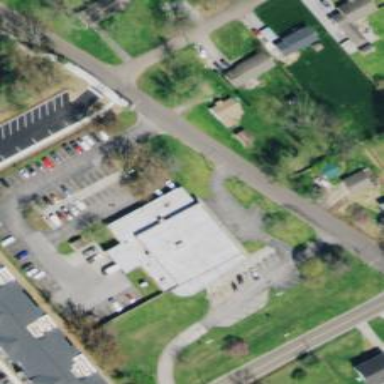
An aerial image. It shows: Post office.